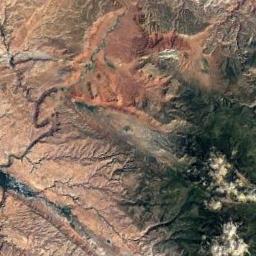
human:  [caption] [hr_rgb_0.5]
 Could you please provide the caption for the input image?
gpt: The mountains in the lower left corner of the image are covered by vegetation .

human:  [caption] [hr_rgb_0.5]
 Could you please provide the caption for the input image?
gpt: The mountain is uneven and rough .

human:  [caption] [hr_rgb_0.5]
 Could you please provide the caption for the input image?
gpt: The mountain is consist of half of green plants and half of bare land .

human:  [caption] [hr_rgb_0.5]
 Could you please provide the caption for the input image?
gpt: The folded mountain has a series of rugged mountains and part of the mountain is covered with dense vegetation .

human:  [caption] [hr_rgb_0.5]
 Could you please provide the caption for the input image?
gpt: There are some rifts and some green land on the mountain .